Question: Here's my problem:
I want to create an array of Strings with the code
'''
var data = [String]()
'''
now..
I get an exception.
(Can anyone tell me where the stack trace is? I'm new to xcode.)
Here's the screenshot:
<URL>

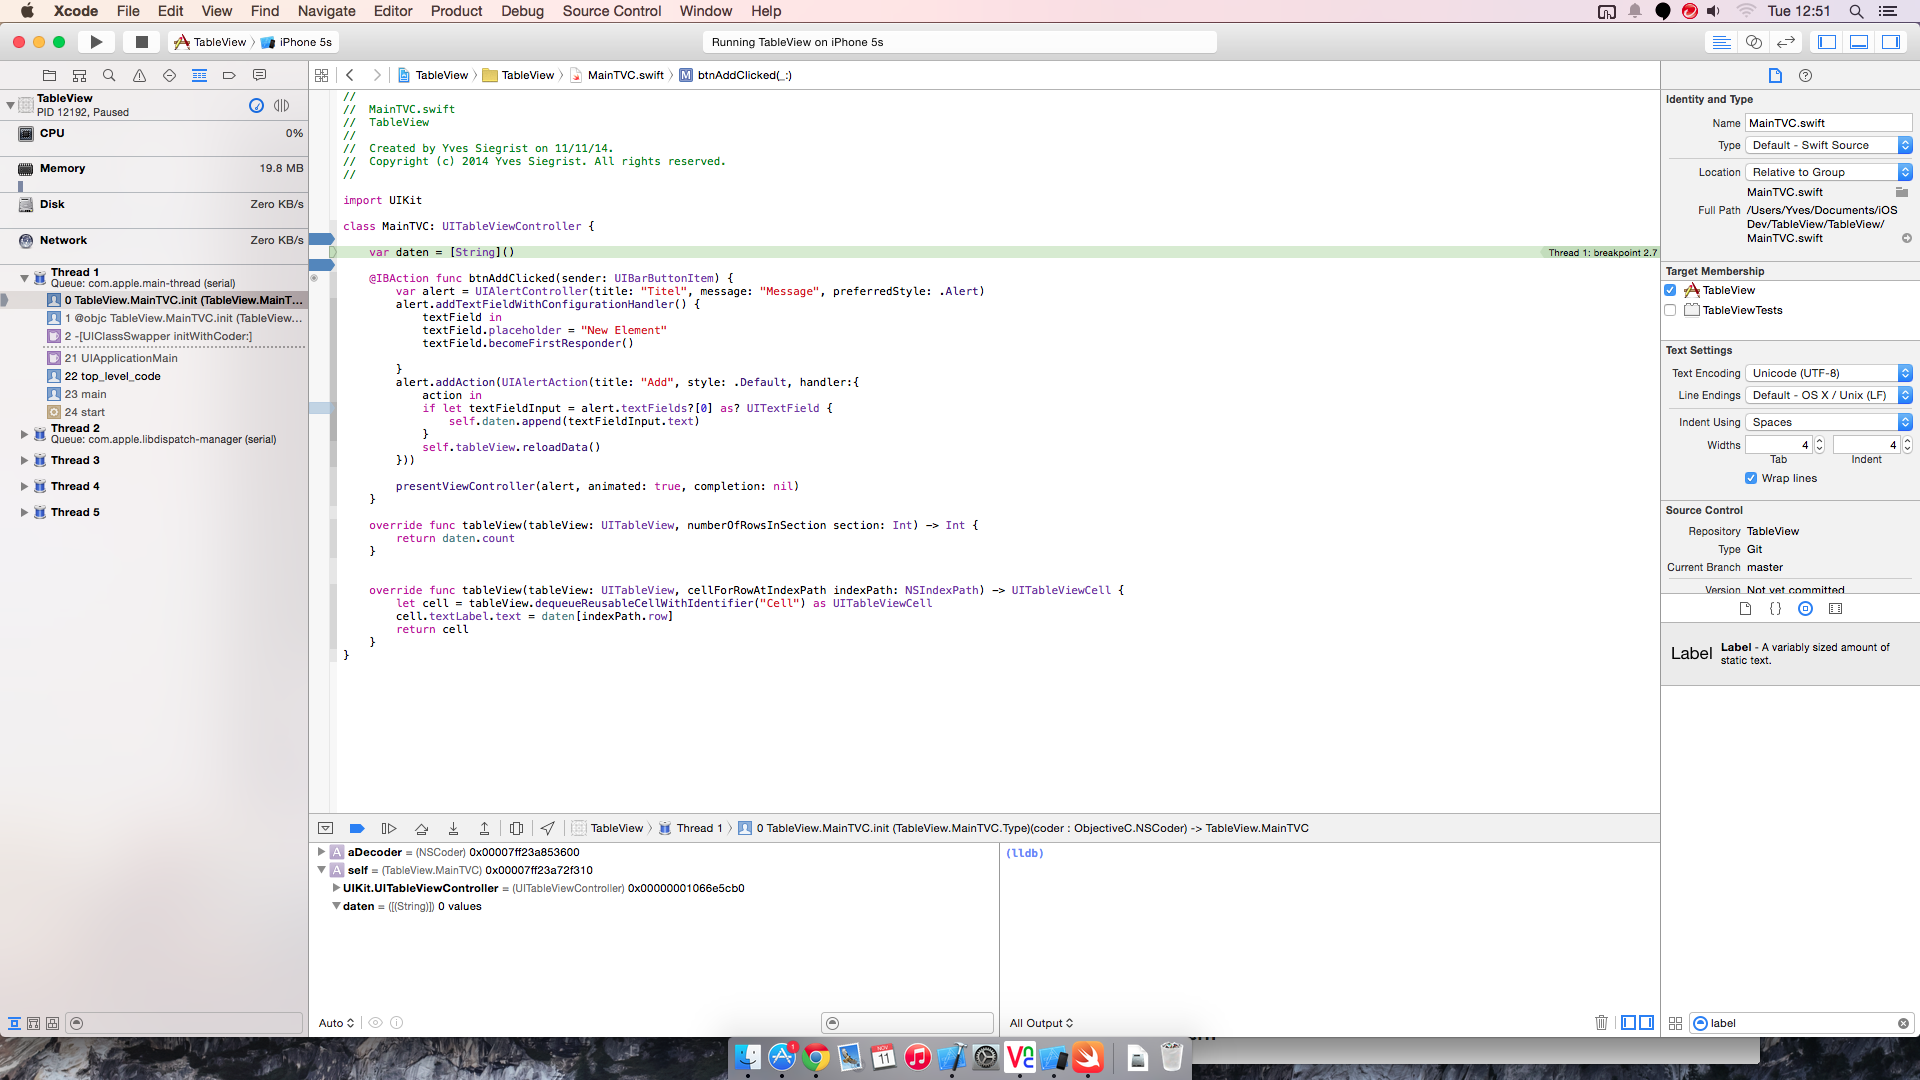
Answer: This is not an exception, you have two breakpoints set up, just remove it or disable and it should be fine.
You can use shortcut cmd+Y to disable/enable all of them.